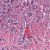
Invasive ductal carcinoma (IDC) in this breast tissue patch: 1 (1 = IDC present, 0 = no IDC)